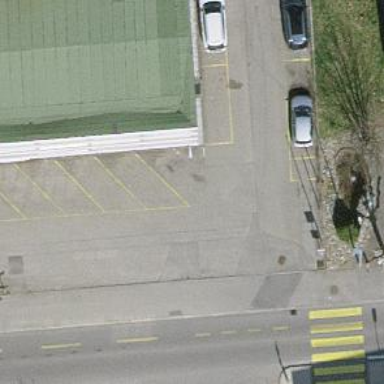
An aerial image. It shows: Asphalt parking aisle along service road.